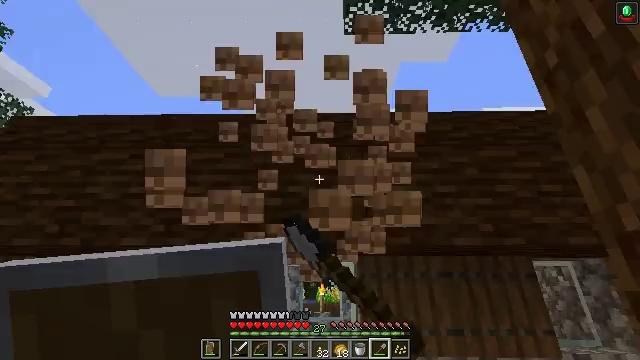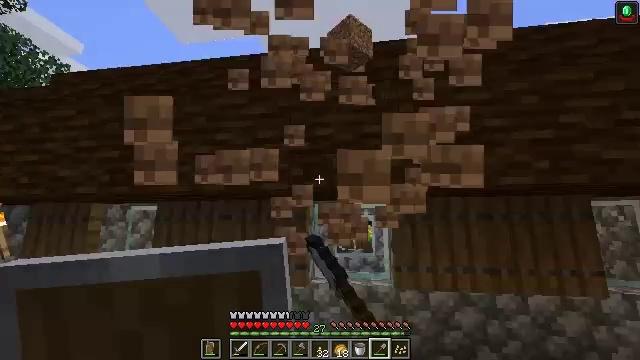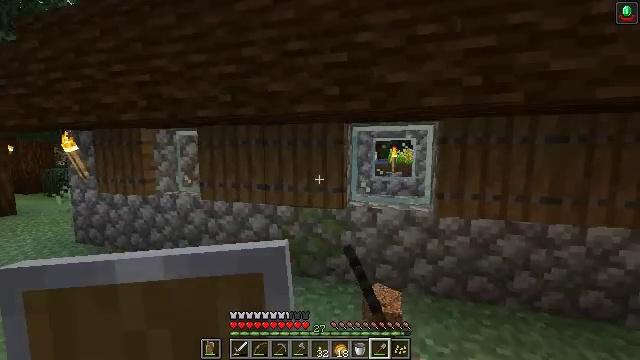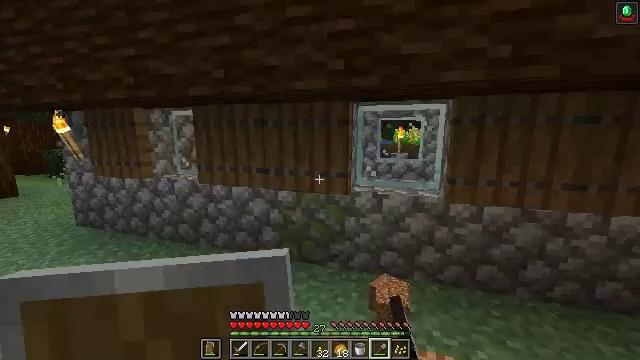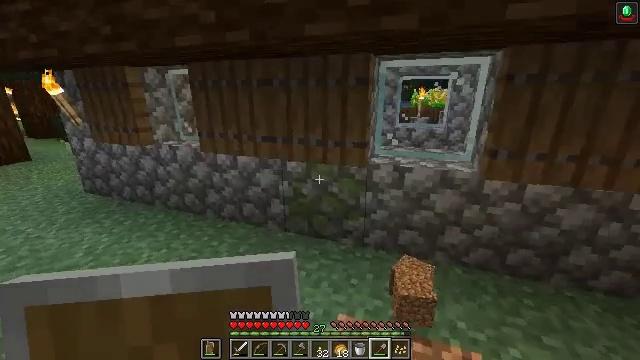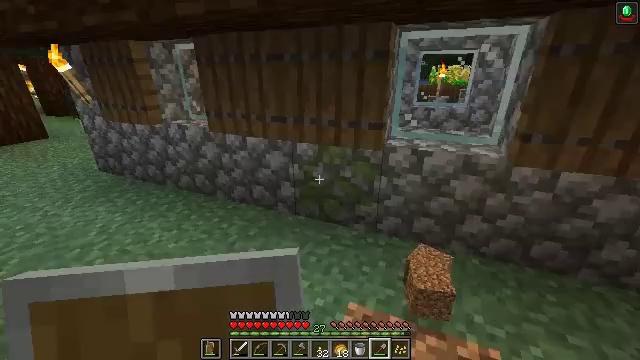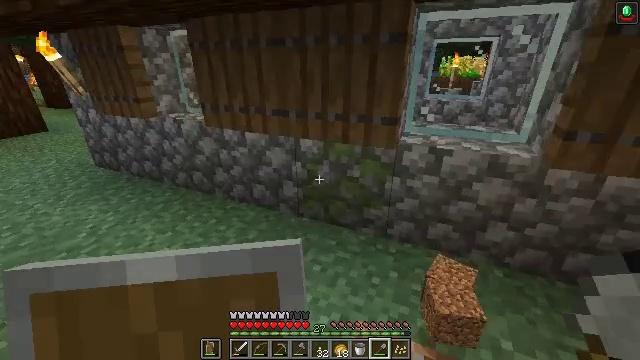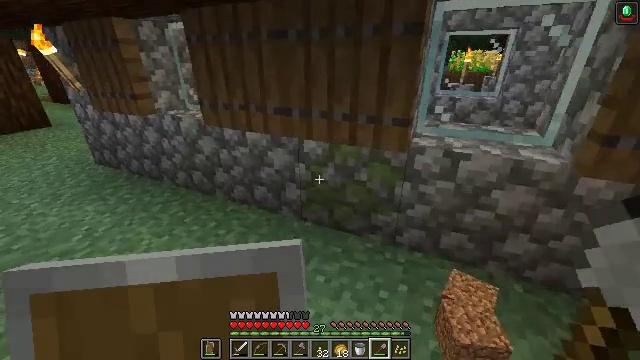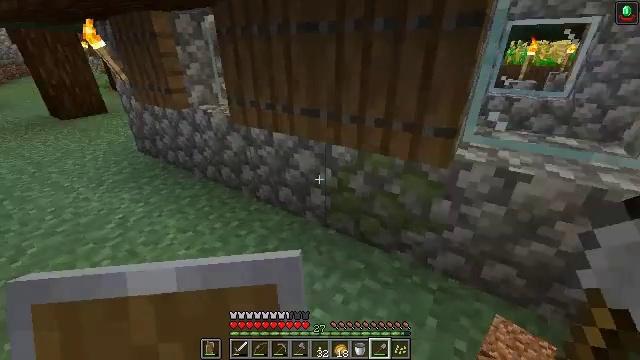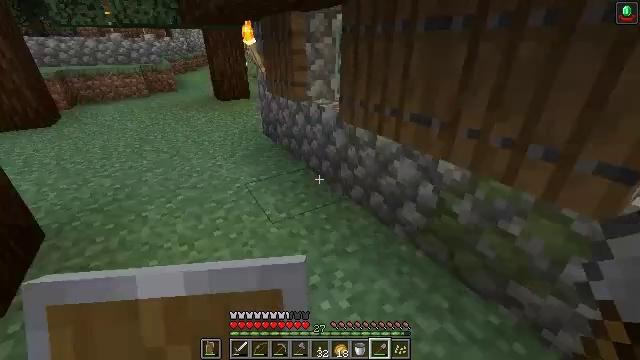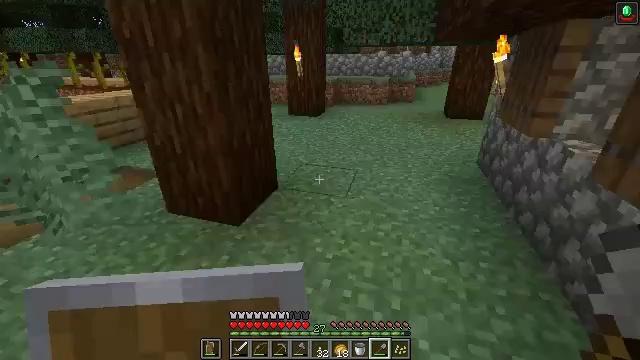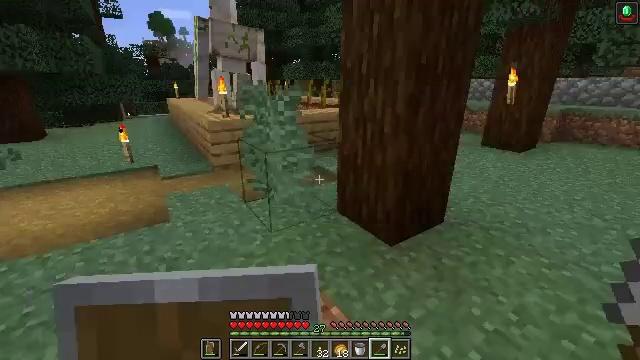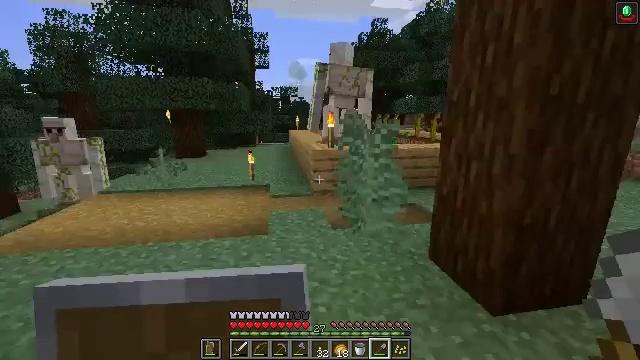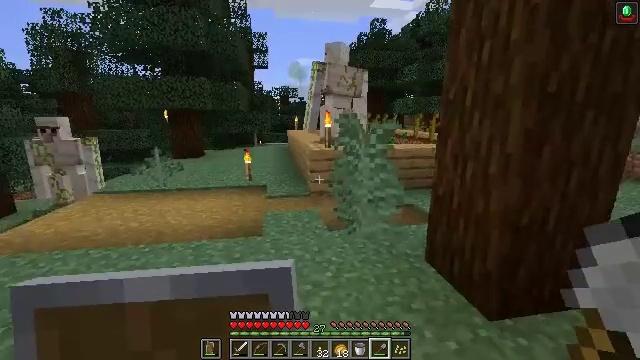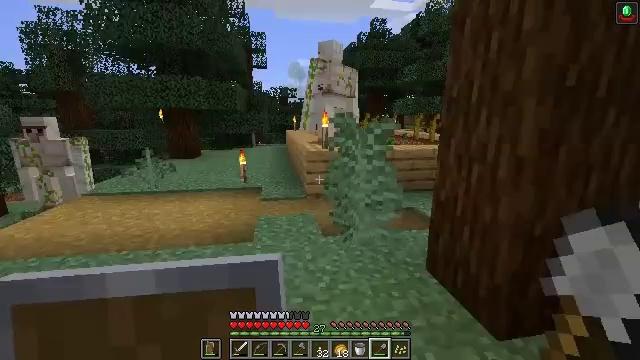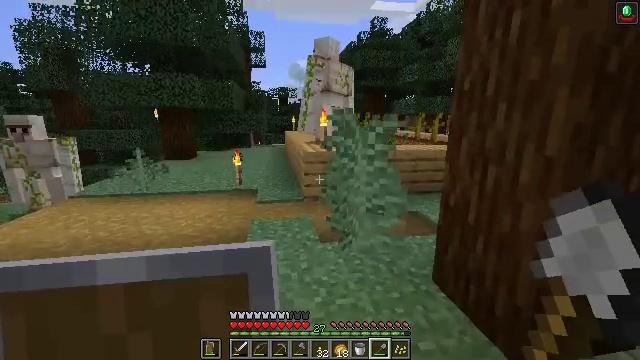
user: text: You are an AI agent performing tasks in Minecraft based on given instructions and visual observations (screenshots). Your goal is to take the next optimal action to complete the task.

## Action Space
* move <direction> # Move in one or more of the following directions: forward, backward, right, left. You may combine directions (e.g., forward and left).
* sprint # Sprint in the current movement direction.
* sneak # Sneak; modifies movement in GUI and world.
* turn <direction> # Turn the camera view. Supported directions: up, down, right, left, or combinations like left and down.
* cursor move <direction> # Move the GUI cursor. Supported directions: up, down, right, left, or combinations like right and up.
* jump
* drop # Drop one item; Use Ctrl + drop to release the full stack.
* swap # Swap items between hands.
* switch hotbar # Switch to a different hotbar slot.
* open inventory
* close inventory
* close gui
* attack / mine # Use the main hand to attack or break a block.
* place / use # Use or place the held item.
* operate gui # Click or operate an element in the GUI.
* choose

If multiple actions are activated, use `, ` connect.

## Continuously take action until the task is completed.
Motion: motion action
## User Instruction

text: Collect spruce leaves for landscaping.
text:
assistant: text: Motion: move forward, turn left and down, attack / mine
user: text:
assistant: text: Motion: move forward, turn left and down
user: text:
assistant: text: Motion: move forward, turn down
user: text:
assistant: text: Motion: move forward, turn left and down
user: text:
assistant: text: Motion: move forward, turn left and down
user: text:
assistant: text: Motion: move forward, turn left and down
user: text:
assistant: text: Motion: move forward, turn left
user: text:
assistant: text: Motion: move forward and move right, turn left and down
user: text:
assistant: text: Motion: move forward and move right, turn left
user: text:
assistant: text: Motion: move forward and move right, turn left and up
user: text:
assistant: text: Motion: move forward and move right, turn left and up
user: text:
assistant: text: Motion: move forward, turn left and up
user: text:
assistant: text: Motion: move forward
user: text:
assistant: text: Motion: move forward
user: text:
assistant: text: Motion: move forward, sprint
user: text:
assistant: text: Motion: move forward, sprint
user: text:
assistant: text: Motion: move forward, sprint
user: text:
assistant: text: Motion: move forward, turn left
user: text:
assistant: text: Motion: move forward, turn left
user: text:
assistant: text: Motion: move forward, turn left
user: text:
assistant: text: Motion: move forward, turn left
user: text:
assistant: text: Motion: move forward
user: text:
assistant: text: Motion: move forward
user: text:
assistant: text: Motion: move forward
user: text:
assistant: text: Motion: move forward
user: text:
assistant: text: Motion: move forward
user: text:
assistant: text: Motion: move forward, turn left
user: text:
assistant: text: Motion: move forward, turn left and down
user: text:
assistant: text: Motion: move forward, turn left and down
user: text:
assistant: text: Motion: move forward, turn left and down